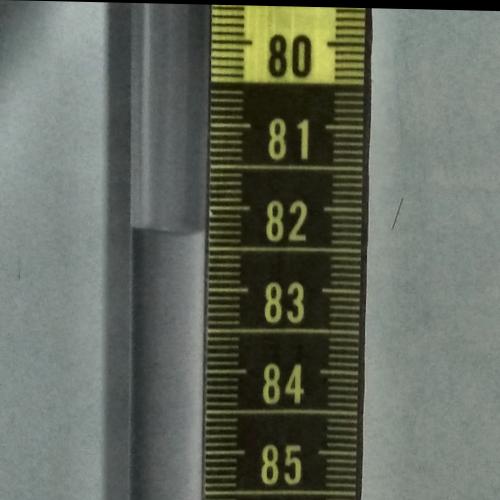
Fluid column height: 82.3 cm